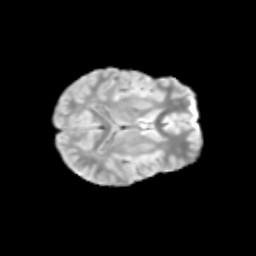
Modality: T2w
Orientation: axial
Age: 10
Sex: male
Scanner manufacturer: siemens
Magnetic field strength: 3 T
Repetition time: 3.8 s
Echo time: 0.07 s